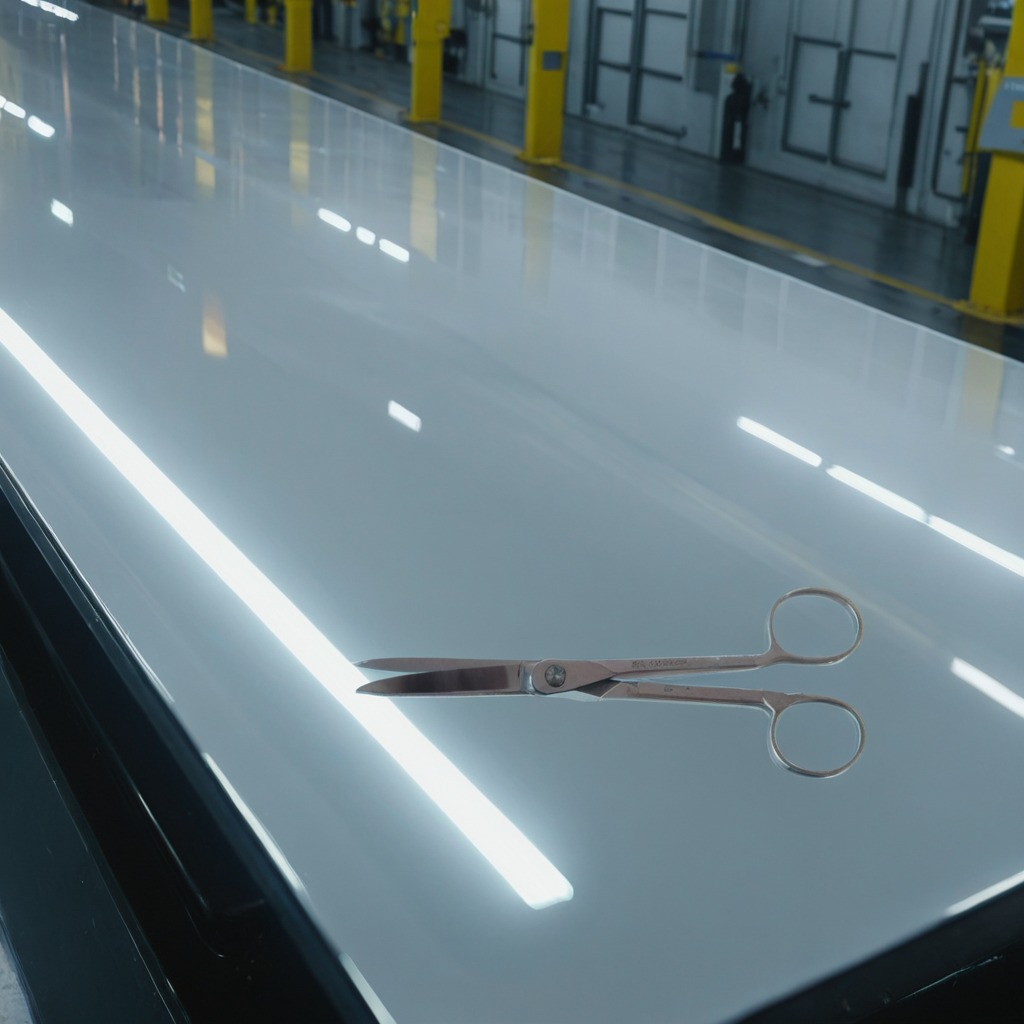
A scissor lying on a high-gloss table in a ship maintenance bay industrial lighting.